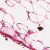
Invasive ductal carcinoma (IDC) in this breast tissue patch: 0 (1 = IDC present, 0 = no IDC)